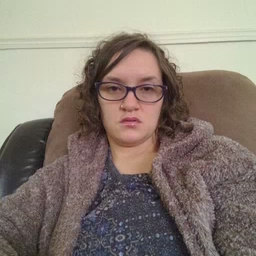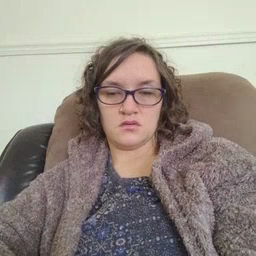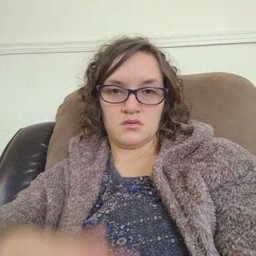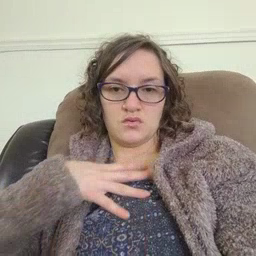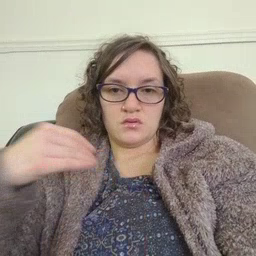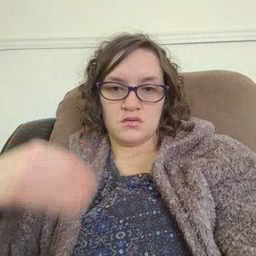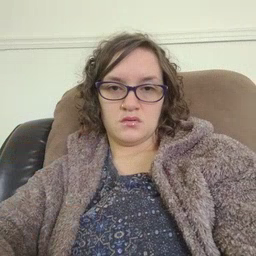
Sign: white